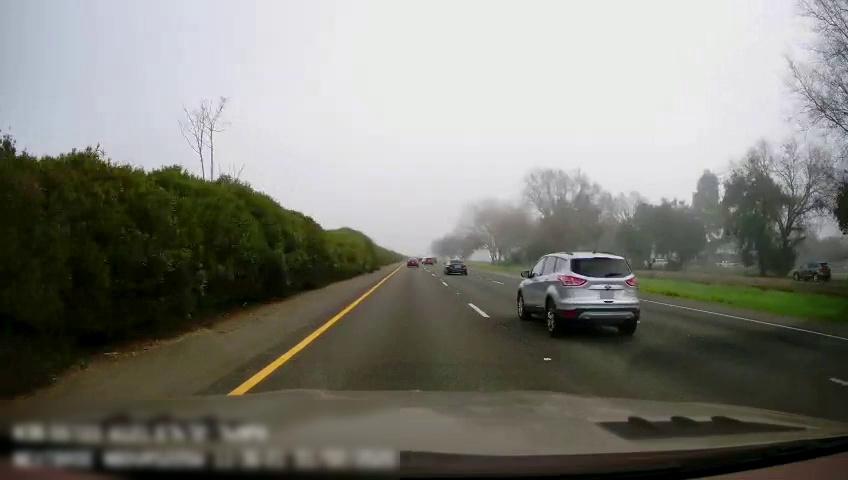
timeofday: Day
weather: Sunny
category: Drivable Space
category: Vehicles | Car
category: Vehicles | SUV
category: Vehicles | SUV
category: Vehicles | Car
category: Vehicles | SUV
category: Lanes | Current Lane
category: Lanes | Current Lane
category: Lanes | Alternate Lane
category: Lanes | Alternate Lane